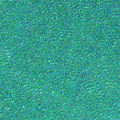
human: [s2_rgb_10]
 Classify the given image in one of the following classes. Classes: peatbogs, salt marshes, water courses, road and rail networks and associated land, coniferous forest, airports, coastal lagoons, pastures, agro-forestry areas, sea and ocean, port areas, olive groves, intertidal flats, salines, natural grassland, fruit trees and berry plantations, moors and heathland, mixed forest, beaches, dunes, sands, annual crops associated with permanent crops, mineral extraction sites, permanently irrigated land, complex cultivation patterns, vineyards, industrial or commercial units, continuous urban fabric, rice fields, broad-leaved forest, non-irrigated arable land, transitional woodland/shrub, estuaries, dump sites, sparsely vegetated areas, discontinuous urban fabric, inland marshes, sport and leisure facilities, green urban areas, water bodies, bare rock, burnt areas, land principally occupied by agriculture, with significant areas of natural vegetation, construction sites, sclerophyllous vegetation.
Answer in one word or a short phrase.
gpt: sea and ocean